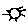
Label: sun